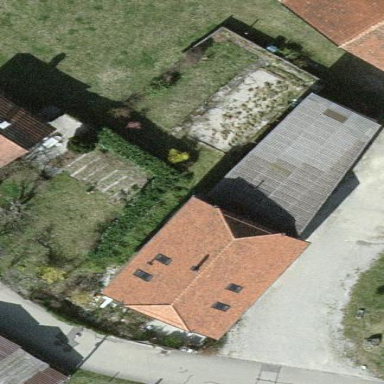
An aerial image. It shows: Simple house.